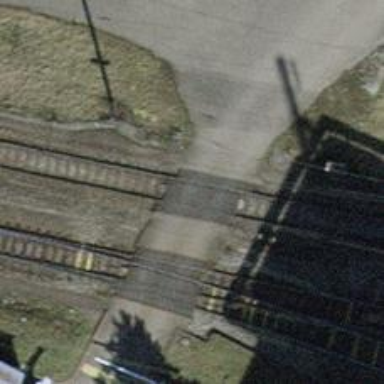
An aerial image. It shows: Full barrier level crossing on railway.